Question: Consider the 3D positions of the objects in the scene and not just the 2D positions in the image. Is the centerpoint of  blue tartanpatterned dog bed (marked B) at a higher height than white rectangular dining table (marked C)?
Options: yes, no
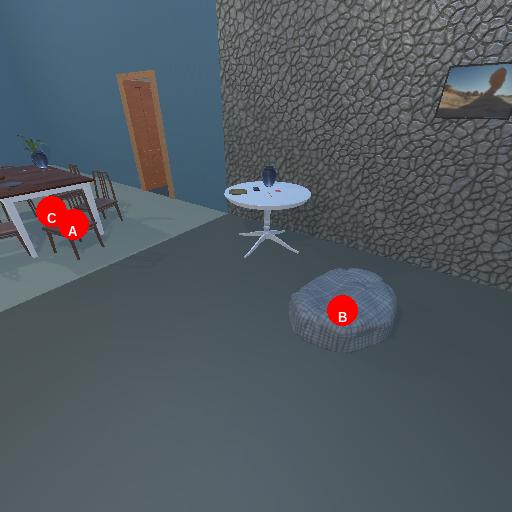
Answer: yes